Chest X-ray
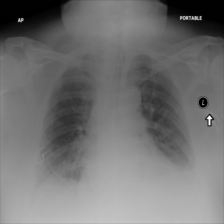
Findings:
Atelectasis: negative
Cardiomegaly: negative
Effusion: negative
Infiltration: negative
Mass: negative
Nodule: negative
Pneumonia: negative
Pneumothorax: negative
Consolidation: negative
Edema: negative
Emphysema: negative
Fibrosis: negative
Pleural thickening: negative
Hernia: negative